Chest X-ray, AP view. Patient: 58 years old, sex F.
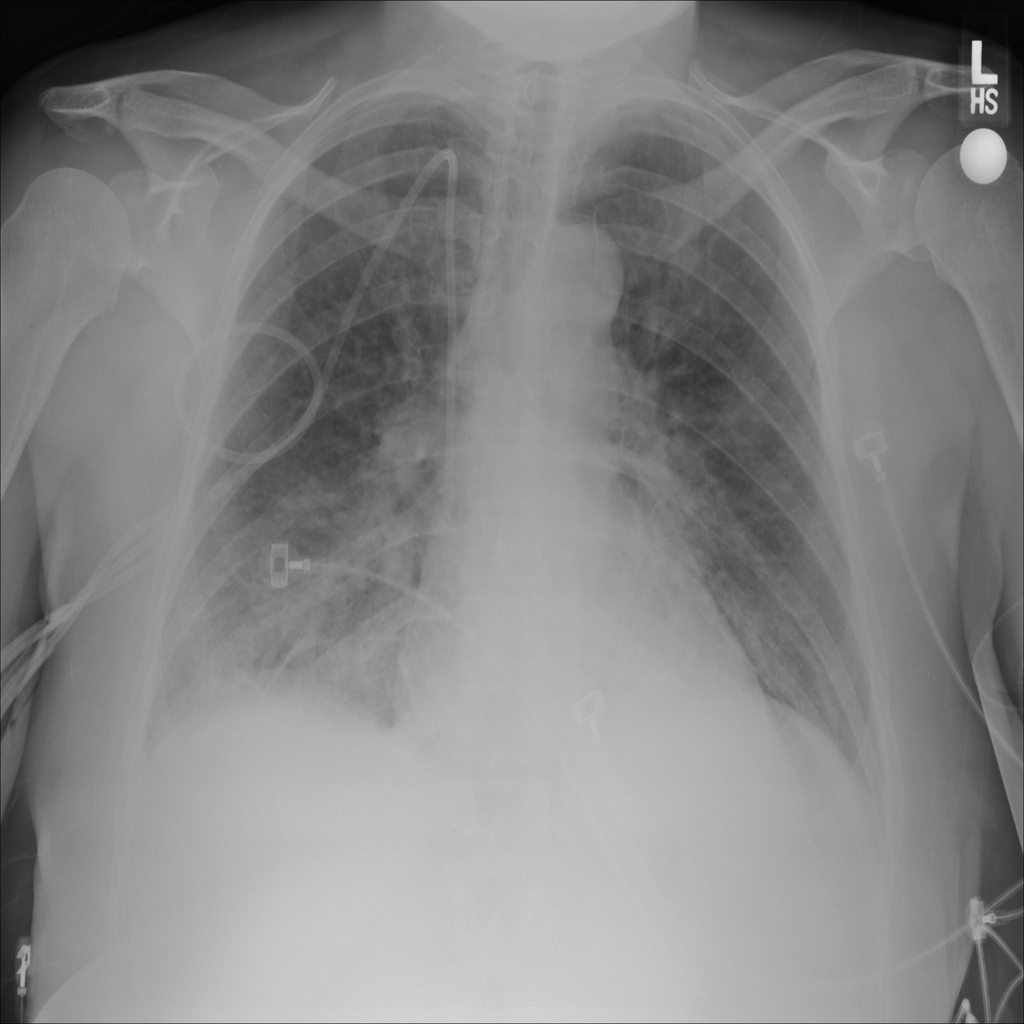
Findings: Infiltration, Nodule